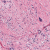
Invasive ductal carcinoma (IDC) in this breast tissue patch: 0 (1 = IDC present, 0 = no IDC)